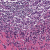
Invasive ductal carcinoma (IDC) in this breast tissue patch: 1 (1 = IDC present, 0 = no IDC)